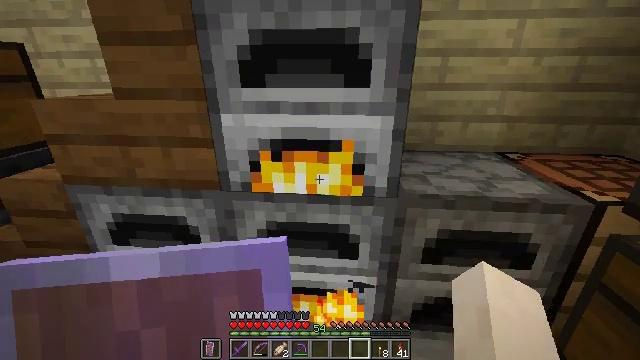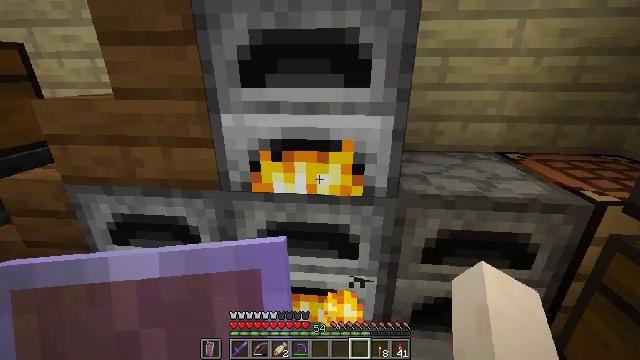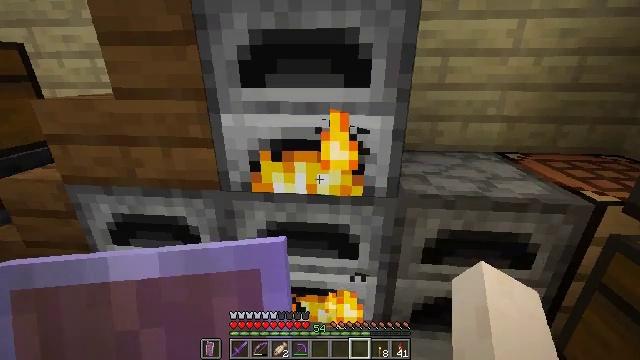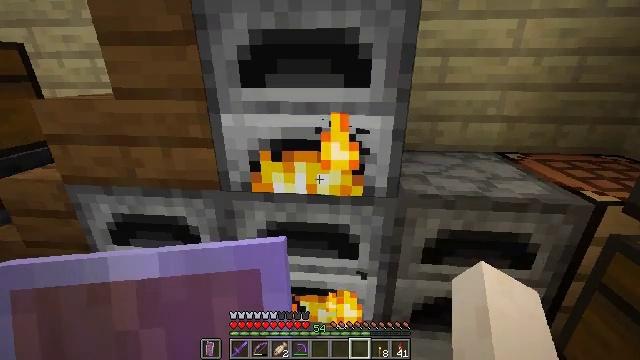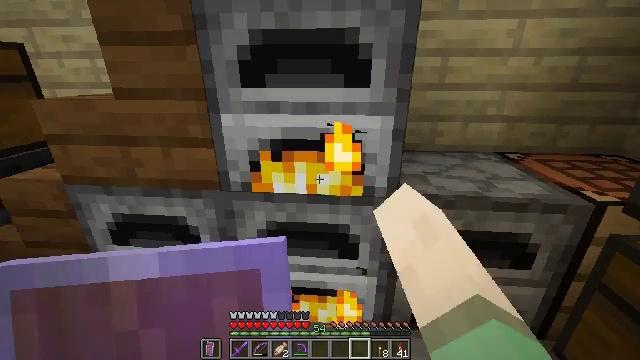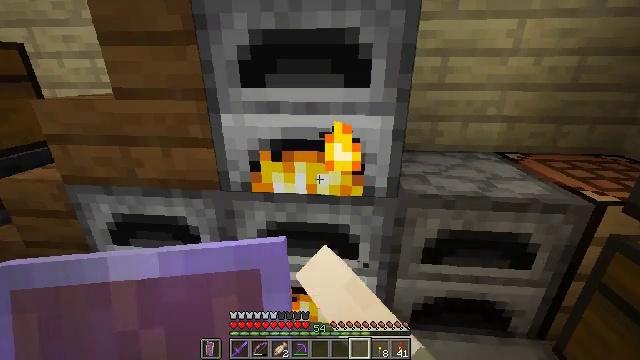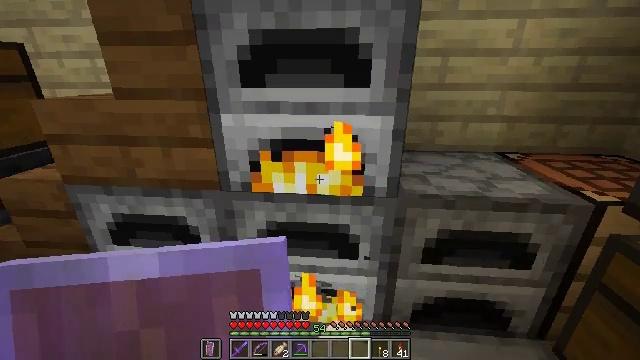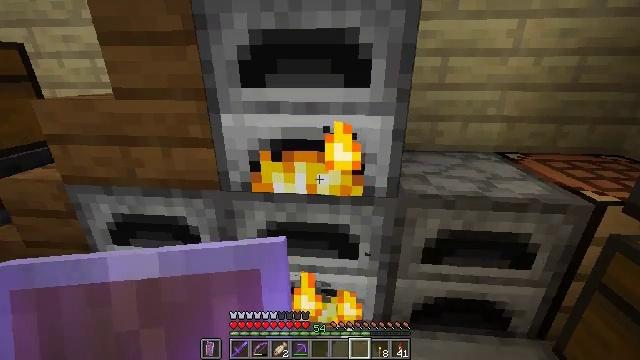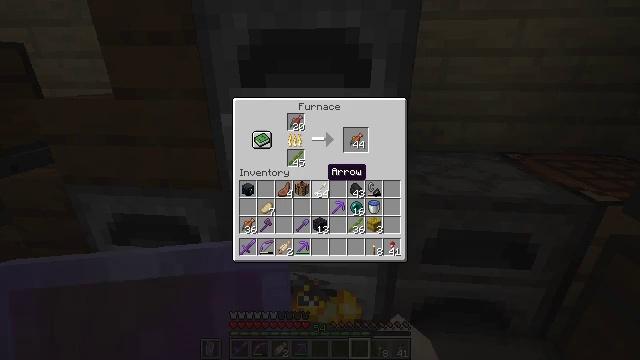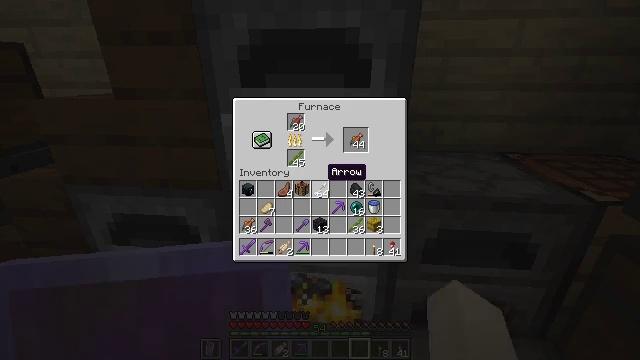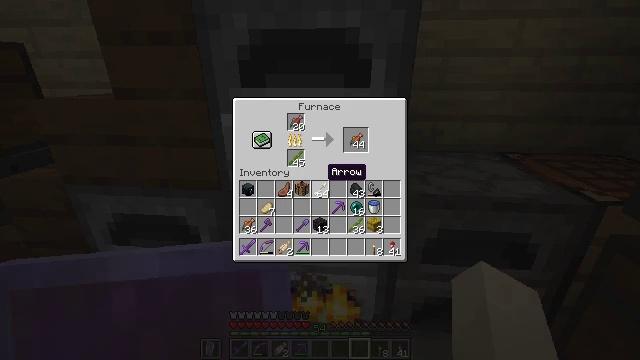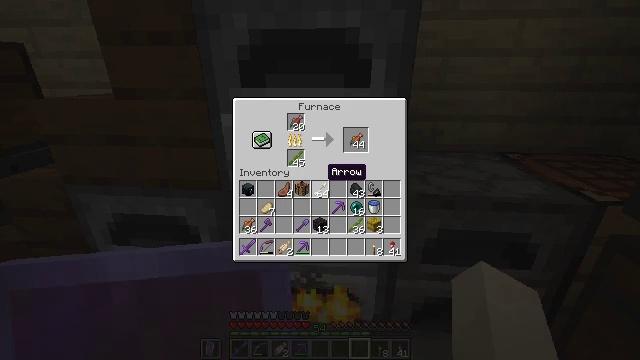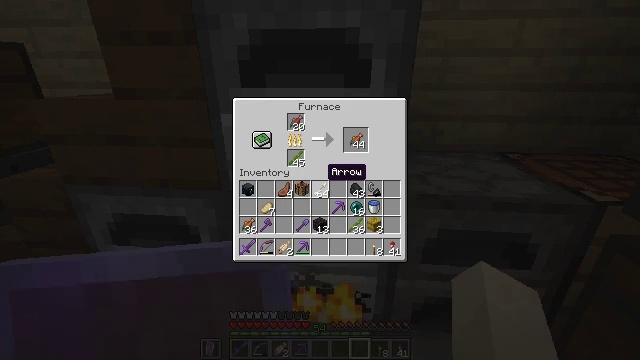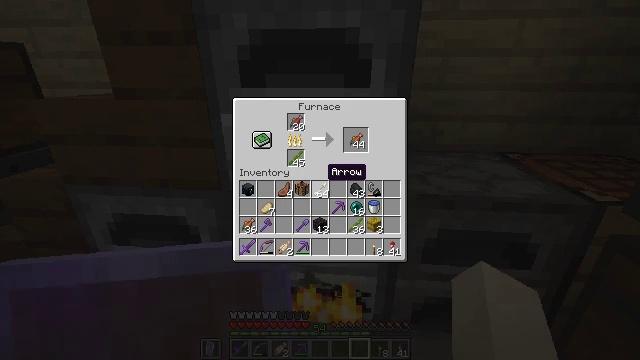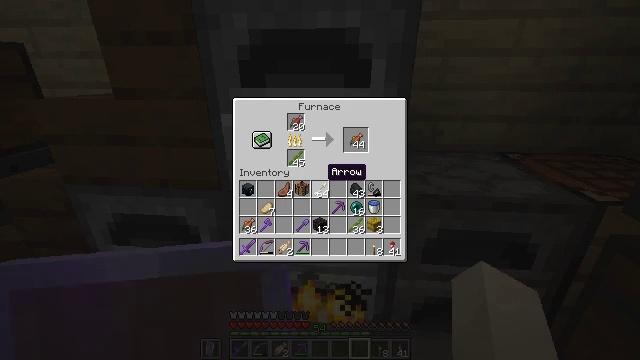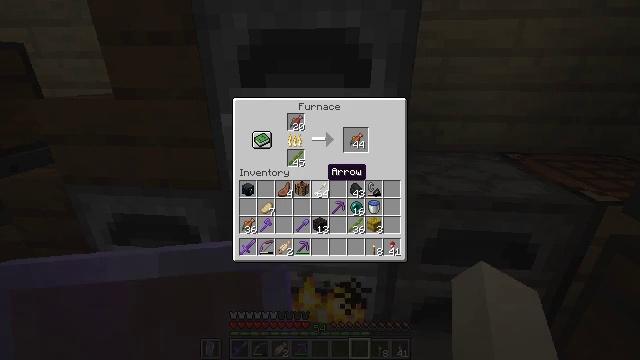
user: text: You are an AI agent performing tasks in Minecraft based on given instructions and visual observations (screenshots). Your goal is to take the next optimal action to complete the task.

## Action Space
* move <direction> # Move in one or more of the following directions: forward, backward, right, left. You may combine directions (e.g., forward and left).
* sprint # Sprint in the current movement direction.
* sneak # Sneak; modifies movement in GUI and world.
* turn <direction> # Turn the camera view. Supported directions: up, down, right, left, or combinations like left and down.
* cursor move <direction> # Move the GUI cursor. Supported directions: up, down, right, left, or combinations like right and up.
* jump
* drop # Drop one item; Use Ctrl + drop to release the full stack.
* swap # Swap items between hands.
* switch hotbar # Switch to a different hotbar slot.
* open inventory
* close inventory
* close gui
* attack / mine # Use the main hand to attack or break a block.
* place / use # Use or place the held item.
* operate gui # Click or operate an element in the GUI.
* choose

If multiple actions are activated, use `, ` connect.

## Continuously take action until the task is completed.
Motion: motion action
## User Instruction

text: Attack the chest to pick it up.
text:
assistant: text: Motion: no_op
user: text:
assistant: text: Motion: no_op
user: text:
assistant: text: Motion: use / place
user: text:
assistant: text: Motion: use / place
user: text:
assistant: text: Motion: use / place
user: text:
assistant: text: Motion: no_op
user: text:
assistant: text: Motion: no_op
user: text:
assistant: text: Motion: no_op
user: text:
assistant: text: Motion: no_op
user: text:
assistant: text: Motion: no_op
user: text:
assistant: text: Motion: no_op
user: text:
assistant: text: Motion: no_op
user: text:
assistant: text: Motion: no_op
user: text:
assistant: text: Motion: no_op
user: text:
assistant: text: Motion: no_op
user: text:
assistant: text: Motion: no_op
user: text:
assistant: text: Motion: no_op
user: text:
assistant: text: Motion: no_op
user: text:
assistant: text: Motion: no_op
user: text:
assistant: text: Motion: no_op
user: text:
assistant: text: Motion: no_op
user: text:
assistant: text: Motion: no_op
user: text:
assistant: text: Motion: no_op
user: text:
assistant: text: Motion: no_op
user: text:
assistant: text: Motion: no_op
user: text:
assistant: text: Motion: no_op
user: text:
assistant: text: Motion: turn right and down
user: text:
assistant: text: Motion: sneak
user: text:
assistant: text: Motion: sneak
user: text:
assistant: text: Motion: sneak